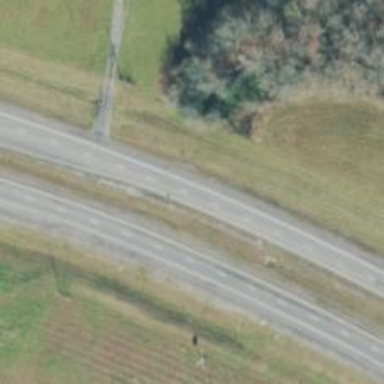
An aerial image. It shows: Trunk highway.